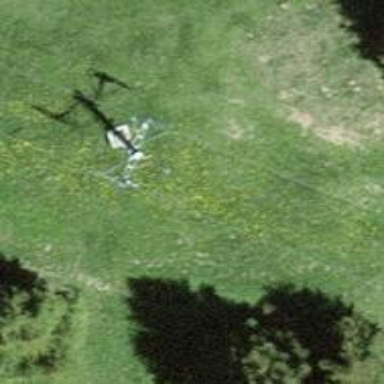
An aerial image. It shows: Pylon used for aerialway.